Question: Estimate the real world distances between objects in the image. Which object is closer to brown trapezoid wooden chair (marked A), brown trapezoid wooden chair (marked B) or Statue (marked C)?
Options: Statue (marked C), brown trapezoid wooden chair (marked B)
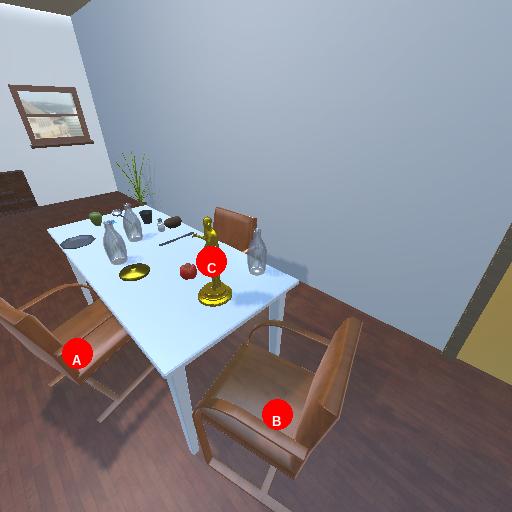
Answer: Statue (marked C)